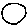
Label: circle